Question: I have implementing feed parsing & get the content as a string. Now, I am making html file through it programetically. Load that HTML in the Web view. My web View is the subview in Table View cell.

But Now i want to change the font size of web view content, so the user can see some detail .
My code for HTML generation is:
> '''
NSString * postHTML=[[_parseResults objectAtIndex:indexPath.row]valueForKey:@"summary"];
NSString *close =[NSString stringWithFormat:@"</body></html>"];
NSString *HTMLString = [NSString stringWithFormat:@"%@%@", postHTML,close];
[Web_view loadHTMLString:HTMLString baseURL:nil];
[cell.contentView addSubview:Web_view];
return cell;
'''
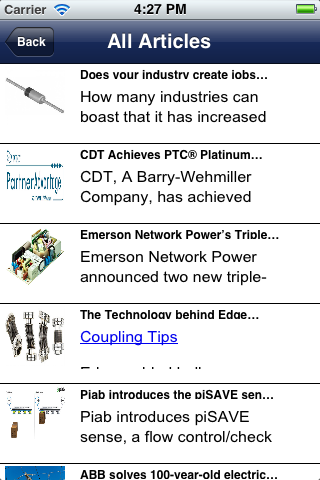
Answer: '''
[myWeb loadHTMLString:[NSString stringWithFormat:@"<div style='text-align:justify; font-size:45px;font-family:HelveticaNeue-CondensedBold;color:#0000;'>%@%@",postHTML,close] baseURL:nil];
'''
you can set font size in font-size:size in code.
try this..let me know it is working or not!!!